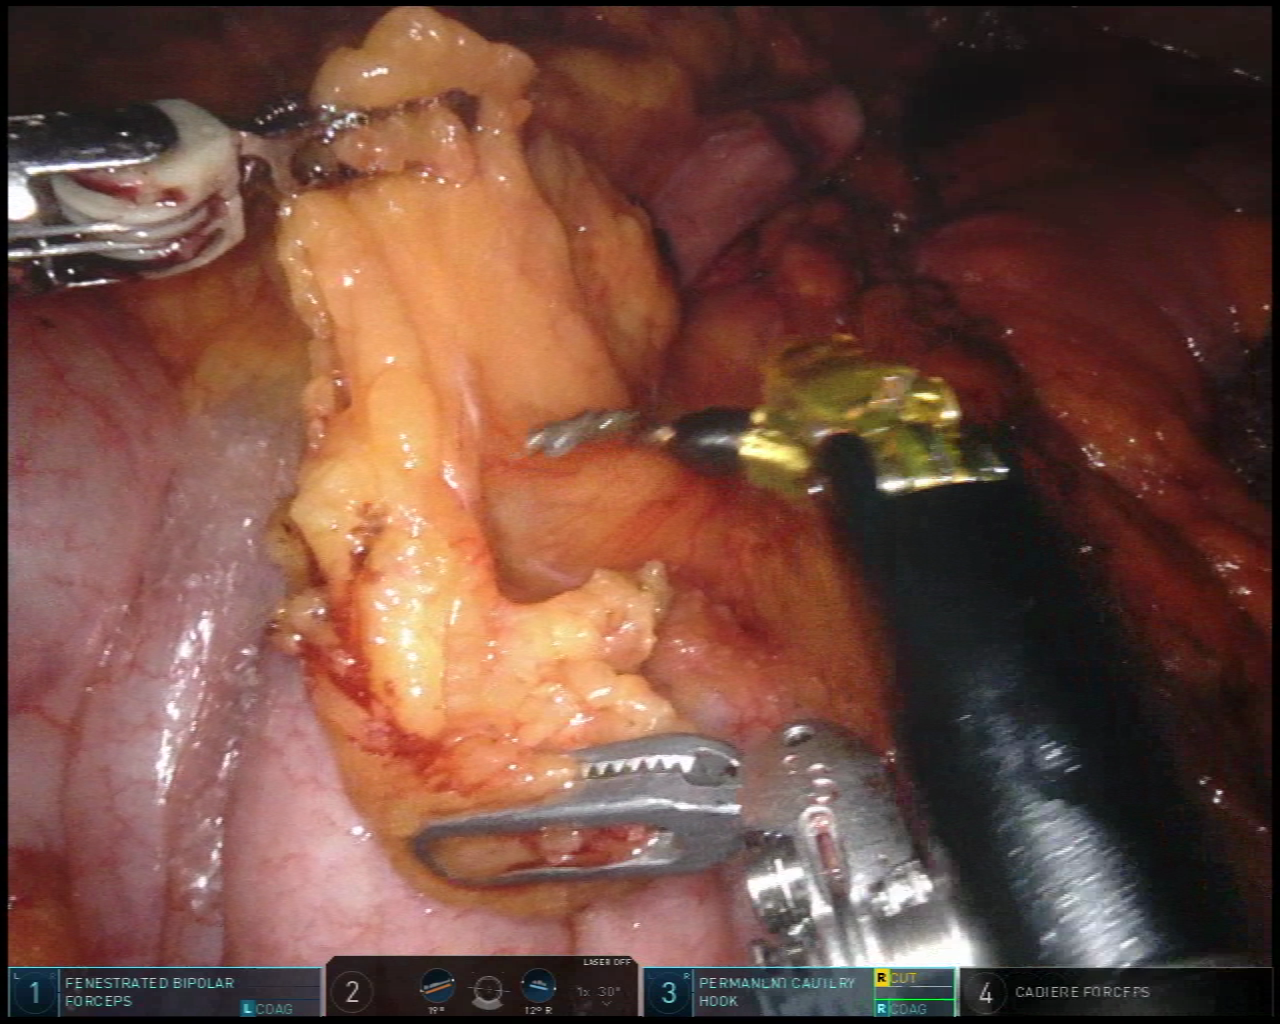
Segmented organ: stomach
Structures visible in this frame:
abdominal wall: no
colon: yes
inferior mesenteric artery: no
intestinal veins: no
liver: no
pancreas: no
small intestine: no
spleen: no
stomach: yes
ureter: no
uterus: no
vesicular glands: no